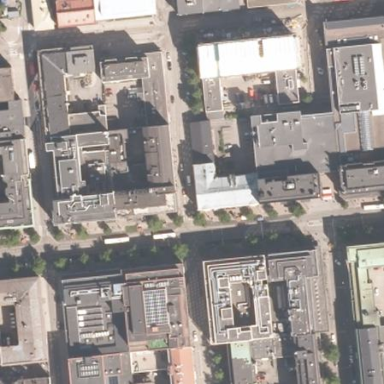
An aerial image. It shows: Commercial area located in city block.